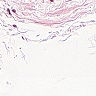
Metastatic tissue present: no